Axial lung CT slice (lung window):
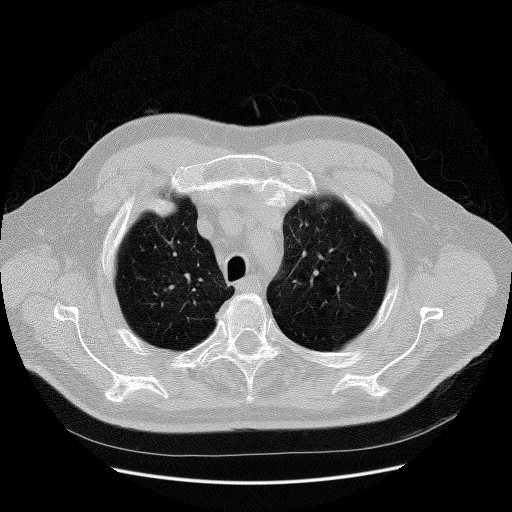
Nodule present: no